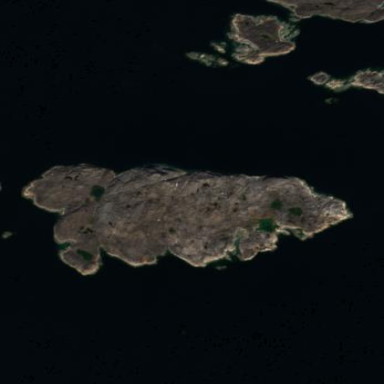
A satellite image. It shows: Island with natural coastline.